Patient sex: M
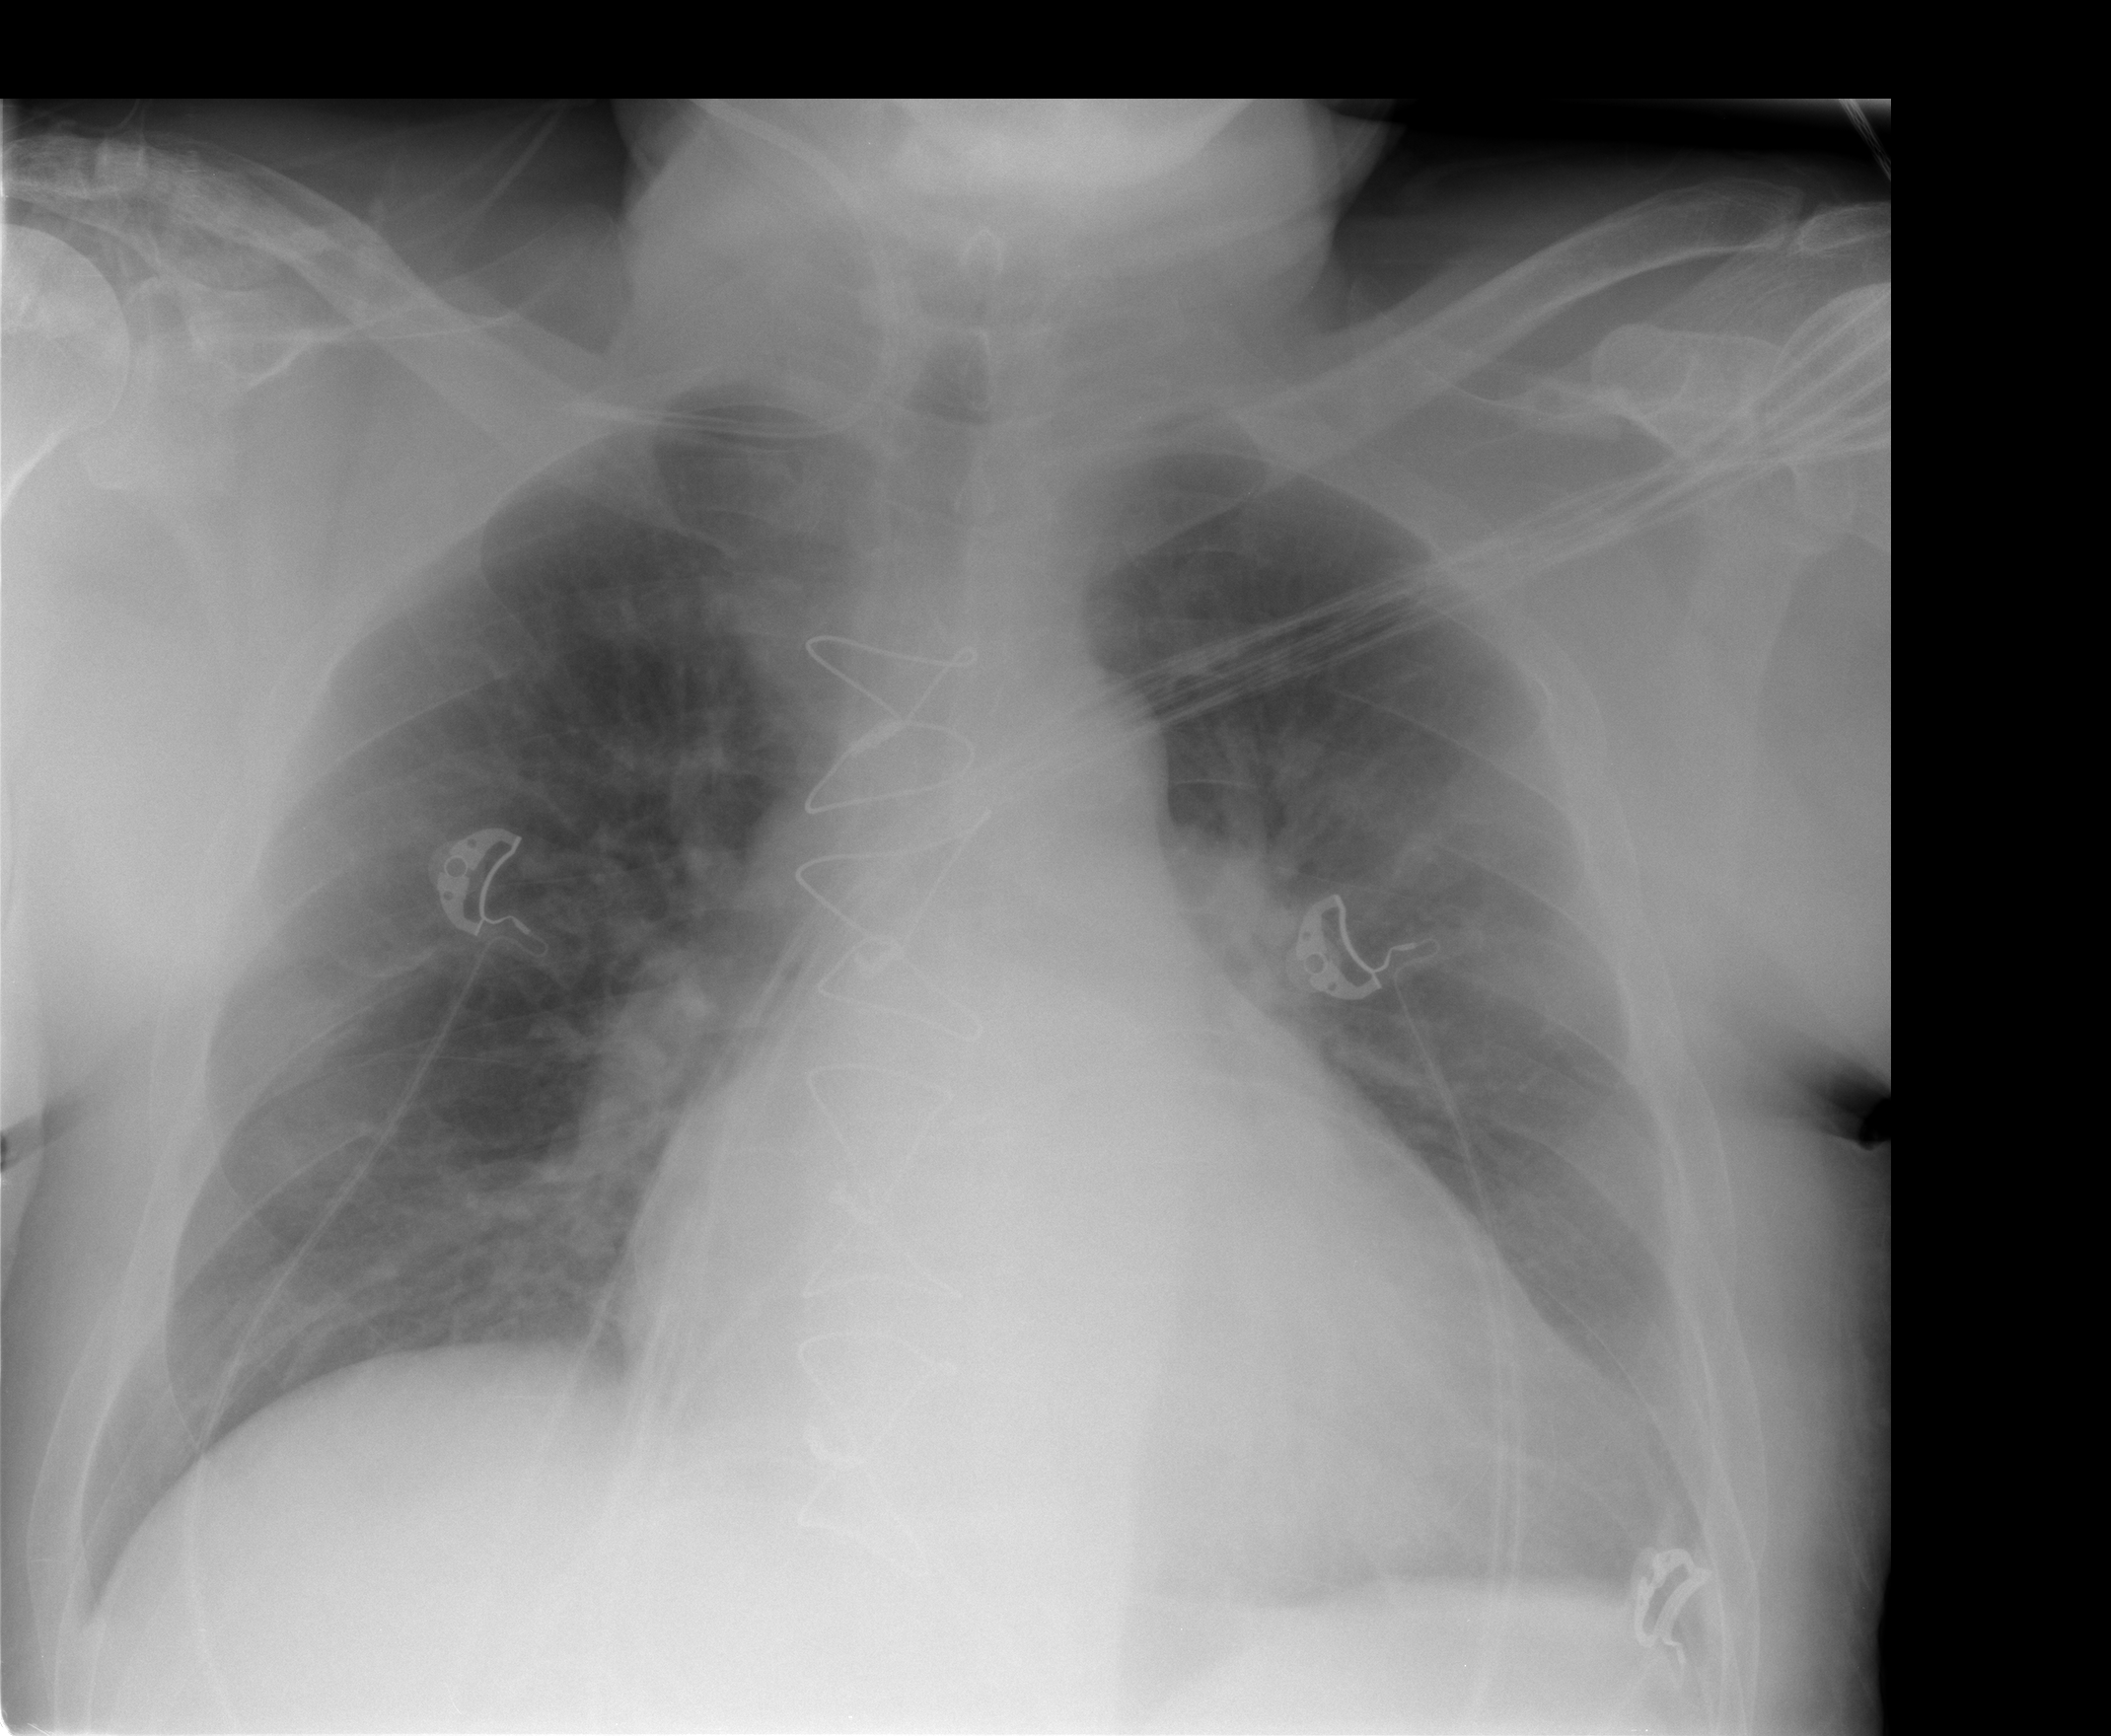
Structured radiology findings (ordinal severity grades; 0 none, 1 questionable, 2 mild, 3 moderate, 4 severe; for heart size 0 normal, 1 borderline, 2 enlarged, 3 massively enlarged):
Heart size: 2
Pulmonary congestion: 0
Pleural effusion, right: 0
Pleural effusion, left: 1
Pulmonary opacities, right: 0
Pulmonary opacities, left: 0
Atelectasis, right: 0
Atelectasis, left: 1